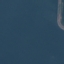
Label: SeaLake